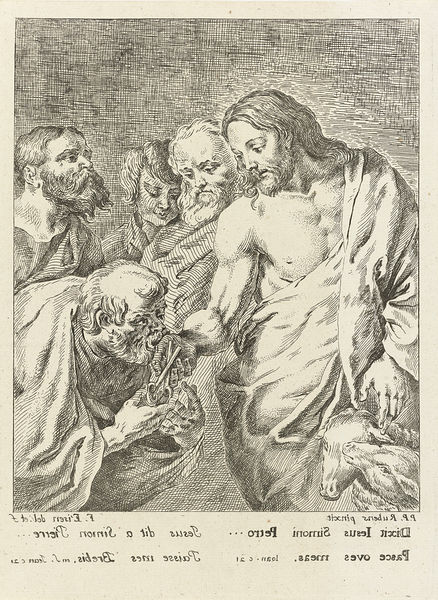
Titel: Christus geeft de sleutels aan Petrus
Künstler: François Eisen
Standort: Amsterdam
Institution: Rijksmuseum
Schlagwörter: mann, männer, zeichnung, bart, gewand, schrift, hang, grafik, platte, schere, buch, radierung, stich, illustration, zuneigung, jesus, schneiden, segnung, lämmer, schafe, handkuss, apostel, rasur